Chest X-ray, AP view. Patient: 57 years old, sex M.
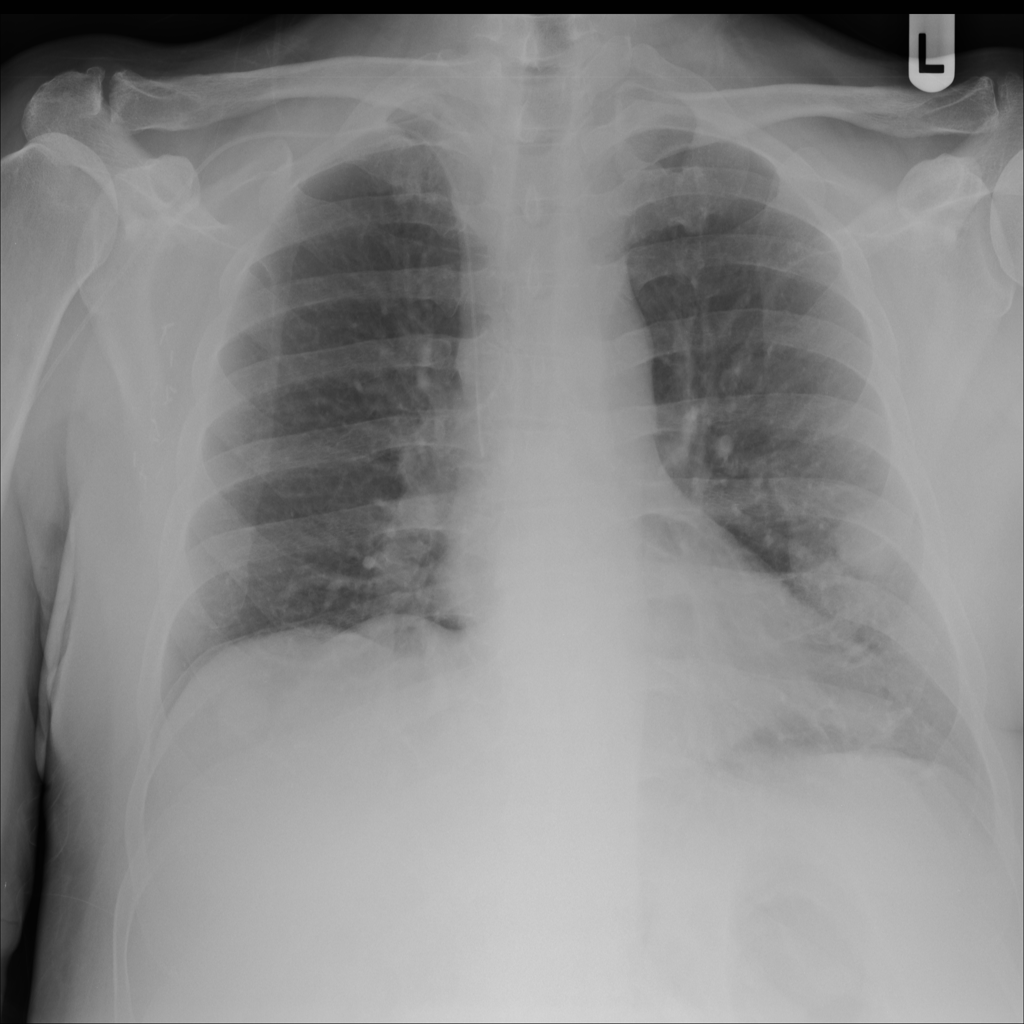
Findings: No Finding